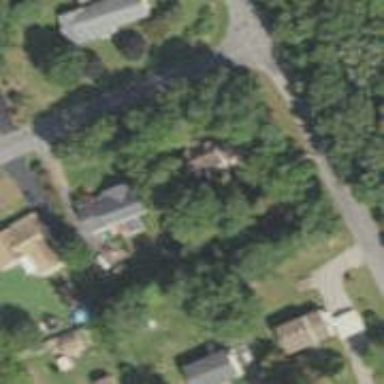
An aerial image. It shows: Driveway.